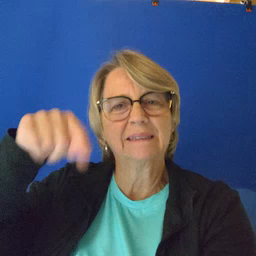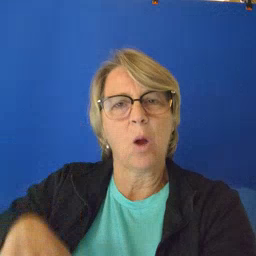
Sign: down